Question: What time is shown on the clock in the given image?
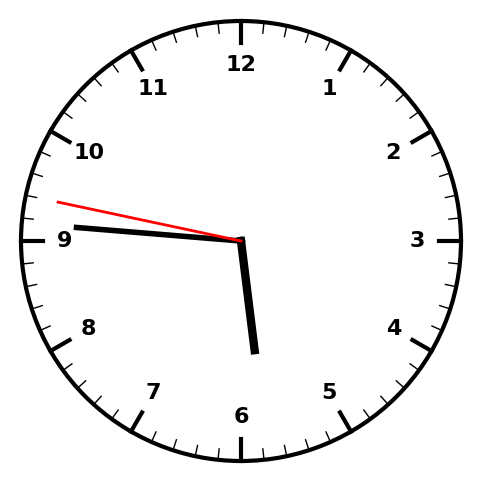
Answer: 05:45:47